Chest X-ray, AP view. Patient: 47 years old, sex F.
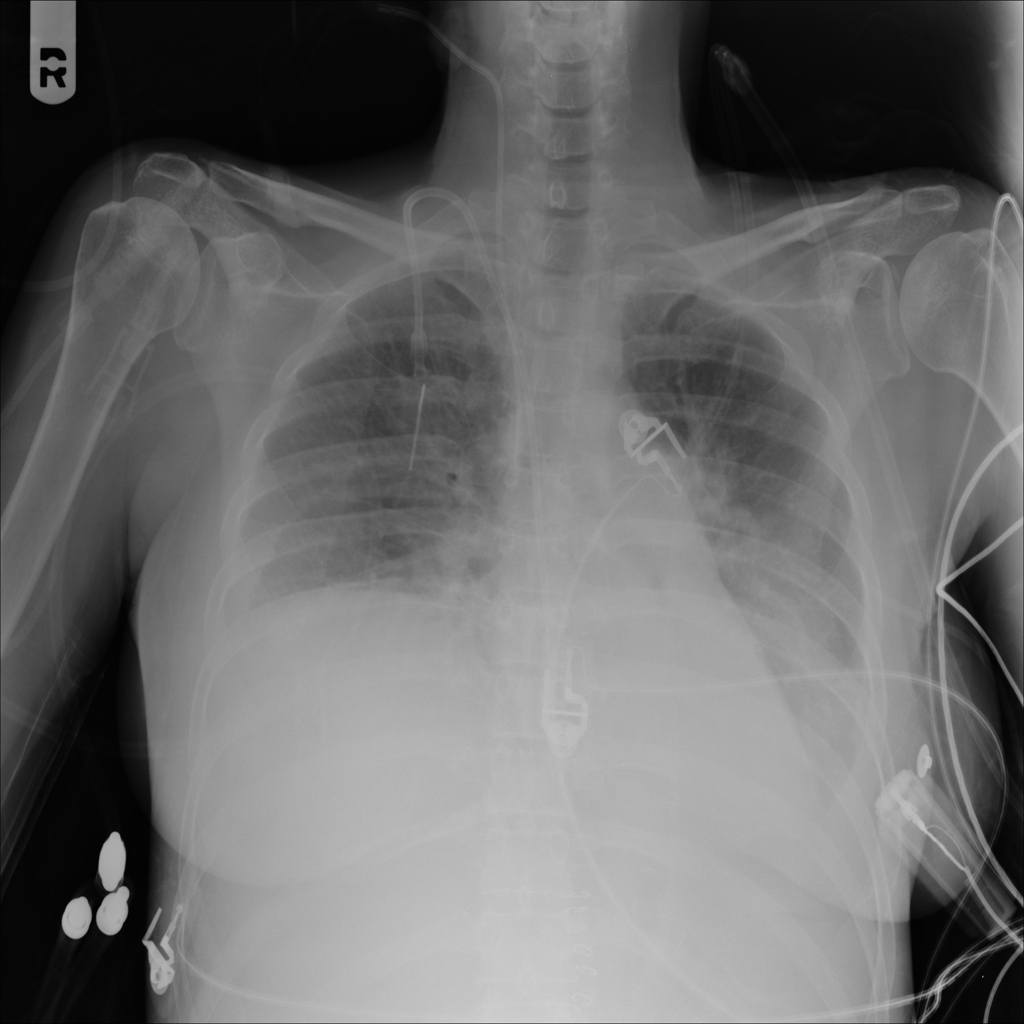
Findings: Atelectasis, Effusion